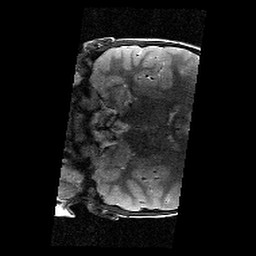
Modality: T2w
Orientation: coronal
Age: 9
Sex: male
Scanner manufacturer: siemens
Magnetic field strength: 3 T
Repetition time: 9.23 s
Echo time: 0.067 s